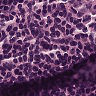
Metastatic tissue present: no